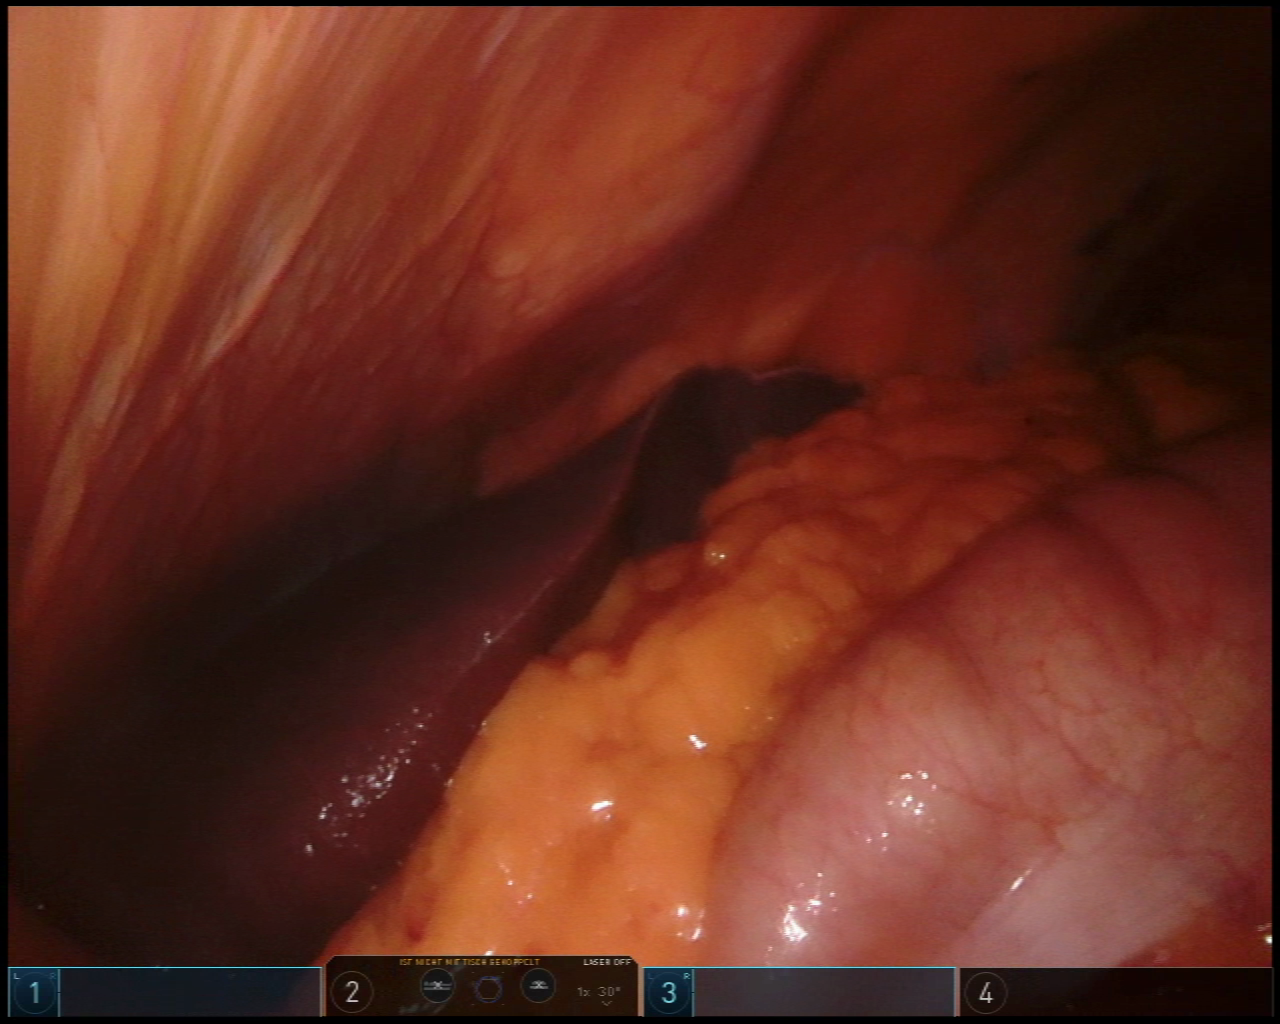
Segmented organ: liver
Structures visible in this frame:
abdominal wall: yes
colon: yes
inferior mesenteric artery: no
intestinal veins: no
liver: yes
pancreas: no
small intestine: no
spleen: no
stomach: no
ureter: no
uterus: no
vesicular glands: no